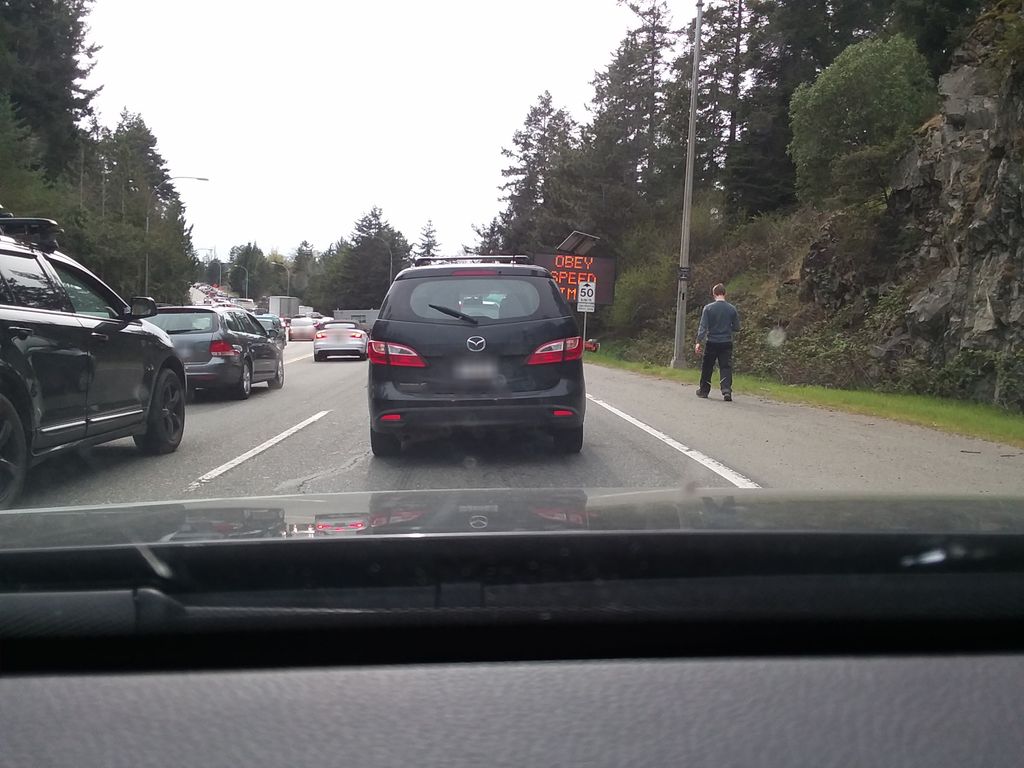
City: victoria